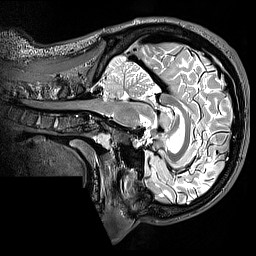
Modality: T2w
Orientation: sagittal
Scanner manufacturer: siemens
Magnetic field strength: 3 T
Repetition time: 3.2 s
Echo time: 0.565 s